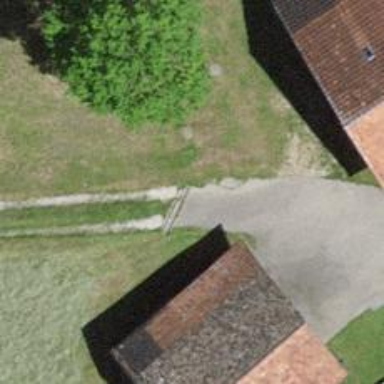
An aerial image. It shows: Gravel path.